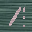
Label: 1